Question: I need to join two sections of a line graph together in 'ggplot', but I don't know the right code.
Dataset:
'''
Life_stage2 Year d15N2
A 2002.5 1
A 2002 2
A 2001.5 4
A 2001 6
A 2000.5 5
A 2000 NA
A 1999.5 9
A 1999 2
A 1998.5 3
A 1998 4
B 1997.5 7
B 1997 8
C 1996 5
C 1995 6
C 1994.5 7
C 1994 2
'''
My code:
'''
nmmaps<-read.csv("testing.csv", as.is=T)
ggplot(nmmaps, aes(Year, d15N2, colour=factor(Life_stage2), group=Life_stage2)) +
geom_point() +
geom_line()
'''

Basically, I want there to be
1. a gap between 1999.5 and 2000.5, but not between 1996 and 1997 and 1997.5 and 1998.
2. The colour of the line for the 1996-97 gap should be same colour as section prior to 1996 and 1997.5-98 gap should be same colour as section after 1998.
What code do I need to use to make this happen? Or alternatively, can I just add something into the data sheet to make think there is data there?
'''
nmmaps <-
structure(list(Life_stage2 = structure(c(1L, 1L, 1L, 1L, 1L,
1L, 1L, 1L, 1L, 1L, 2L, 2L, 3L, 3L, 3L, 3L), .Label = c("A",
"B", "C"), class = "factor"), Year = c(2002.5, 2002, 2001.5,
2001, 2000.5, 2000, 1999.5, 1999, 1998.5, 1998, 1997.5, 1997,
1996, 1995, 1994.5, 1994), d15N2 = c(1L, 2L, 4L, 6L, 5L, NA,
9L, 2L, 3L, 4L, 7L, 8L, 5L, 6L, 7L, 2L)), .Names = c("Life_stage2",
"Year", "d15N2"), class = "data.frame", row.names = c(NA, -16L
))
'''
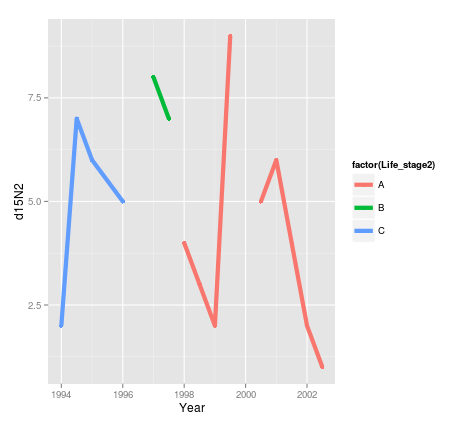
Answer: It's usually best to change the data, so it becomes easy to plot. You can leave the plotting command as it is now, you just have to add two rows to the data.
'''
df <- rbind(data.frame(Life_stage2 = c('C', 'A'),
Year = c(1997, 1997.5),
d15N2 = c(8, 7)),
nmmaps)
ggplot(df, aes(Year, d15N2, colour=Life_stage2)) +
geom_point() +
geom_line()
'''